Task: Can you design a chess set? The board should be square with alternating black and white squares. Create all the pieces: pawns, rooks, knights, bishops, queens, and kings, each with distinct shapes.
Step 1358:
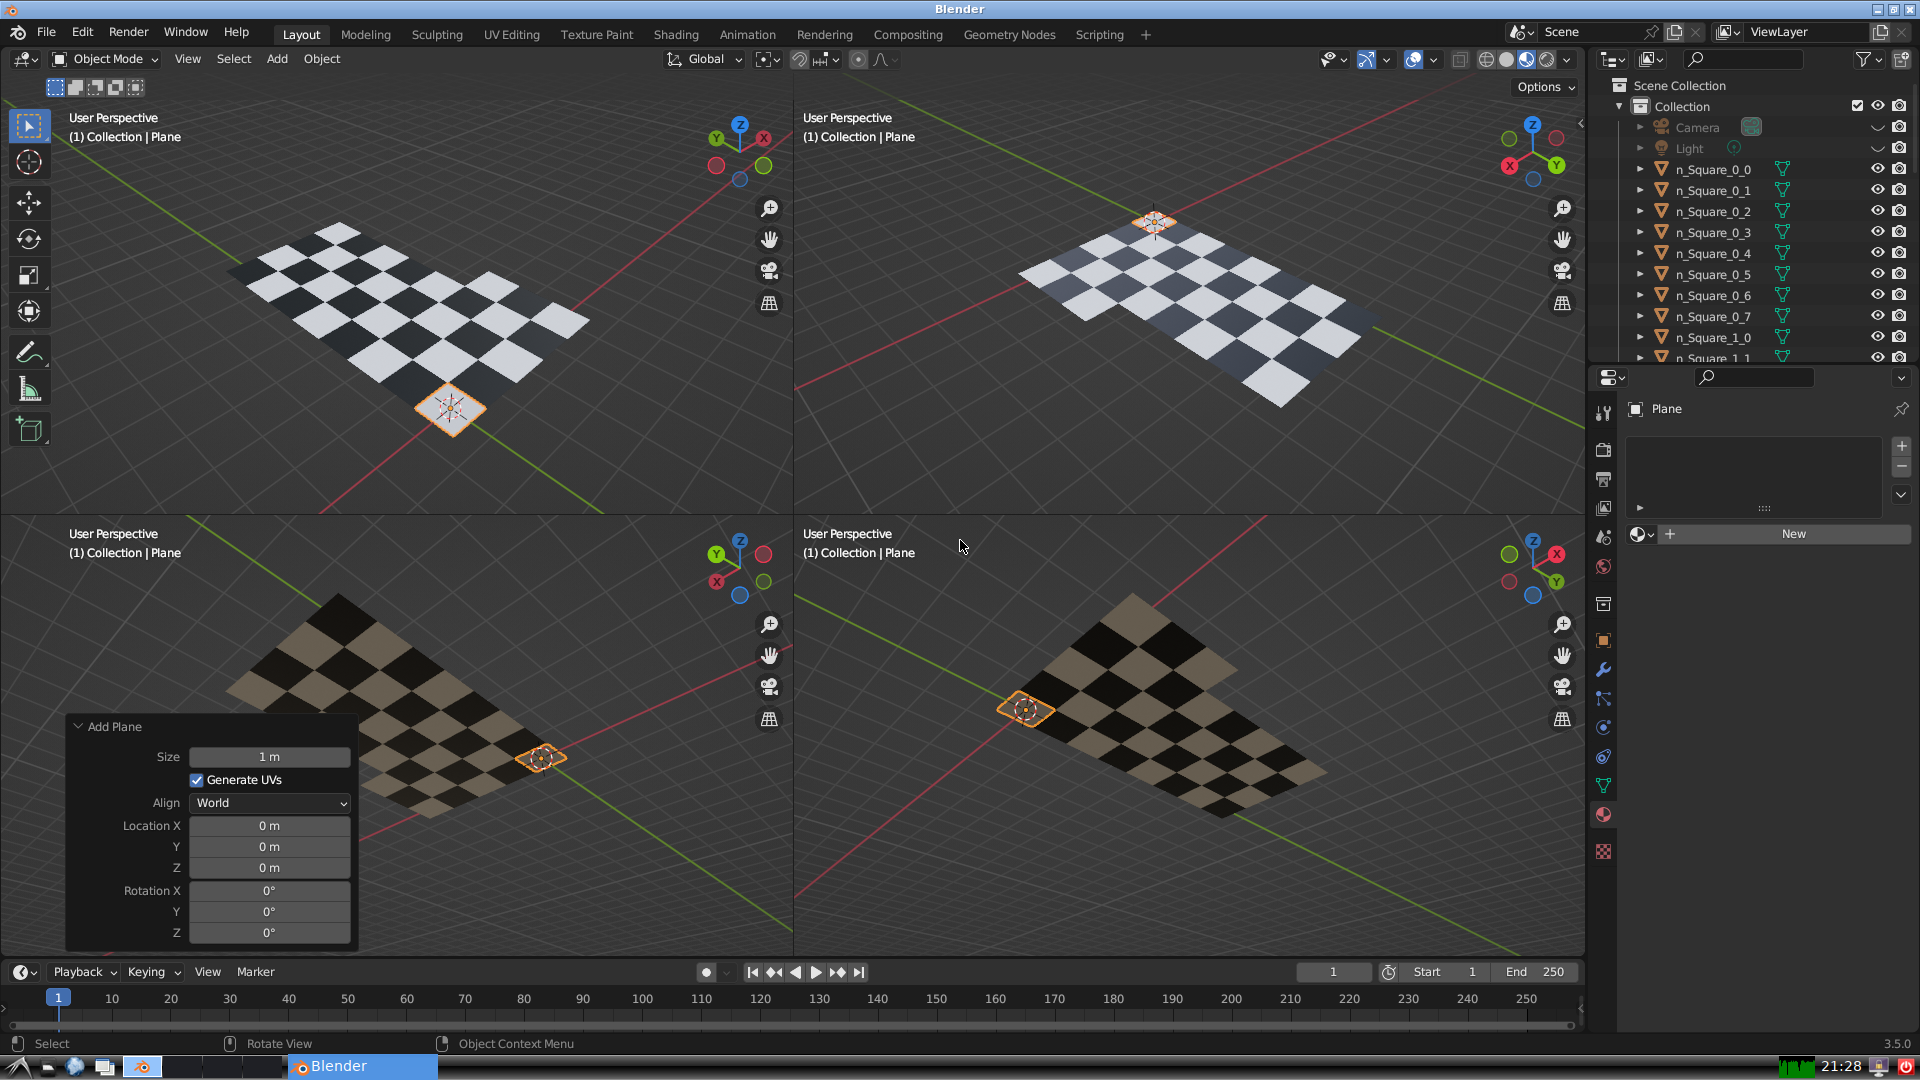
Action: {"key_press": ['Ctrl, Home']}